This time-frequency spectrogram was computed from a bearing vibration snapshot; brighter regions carry more energy. Classify the bearing condition as one of: normal, inner_race, outer_race, ball.
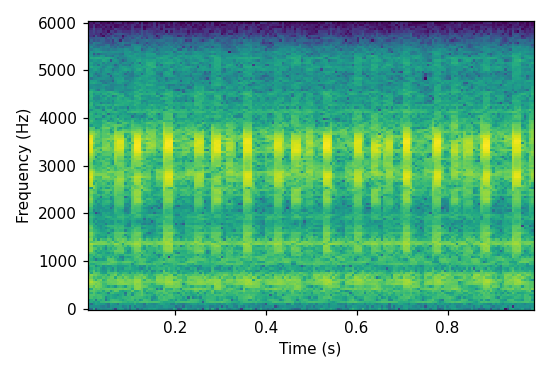
Answer: outer_race